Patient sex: F
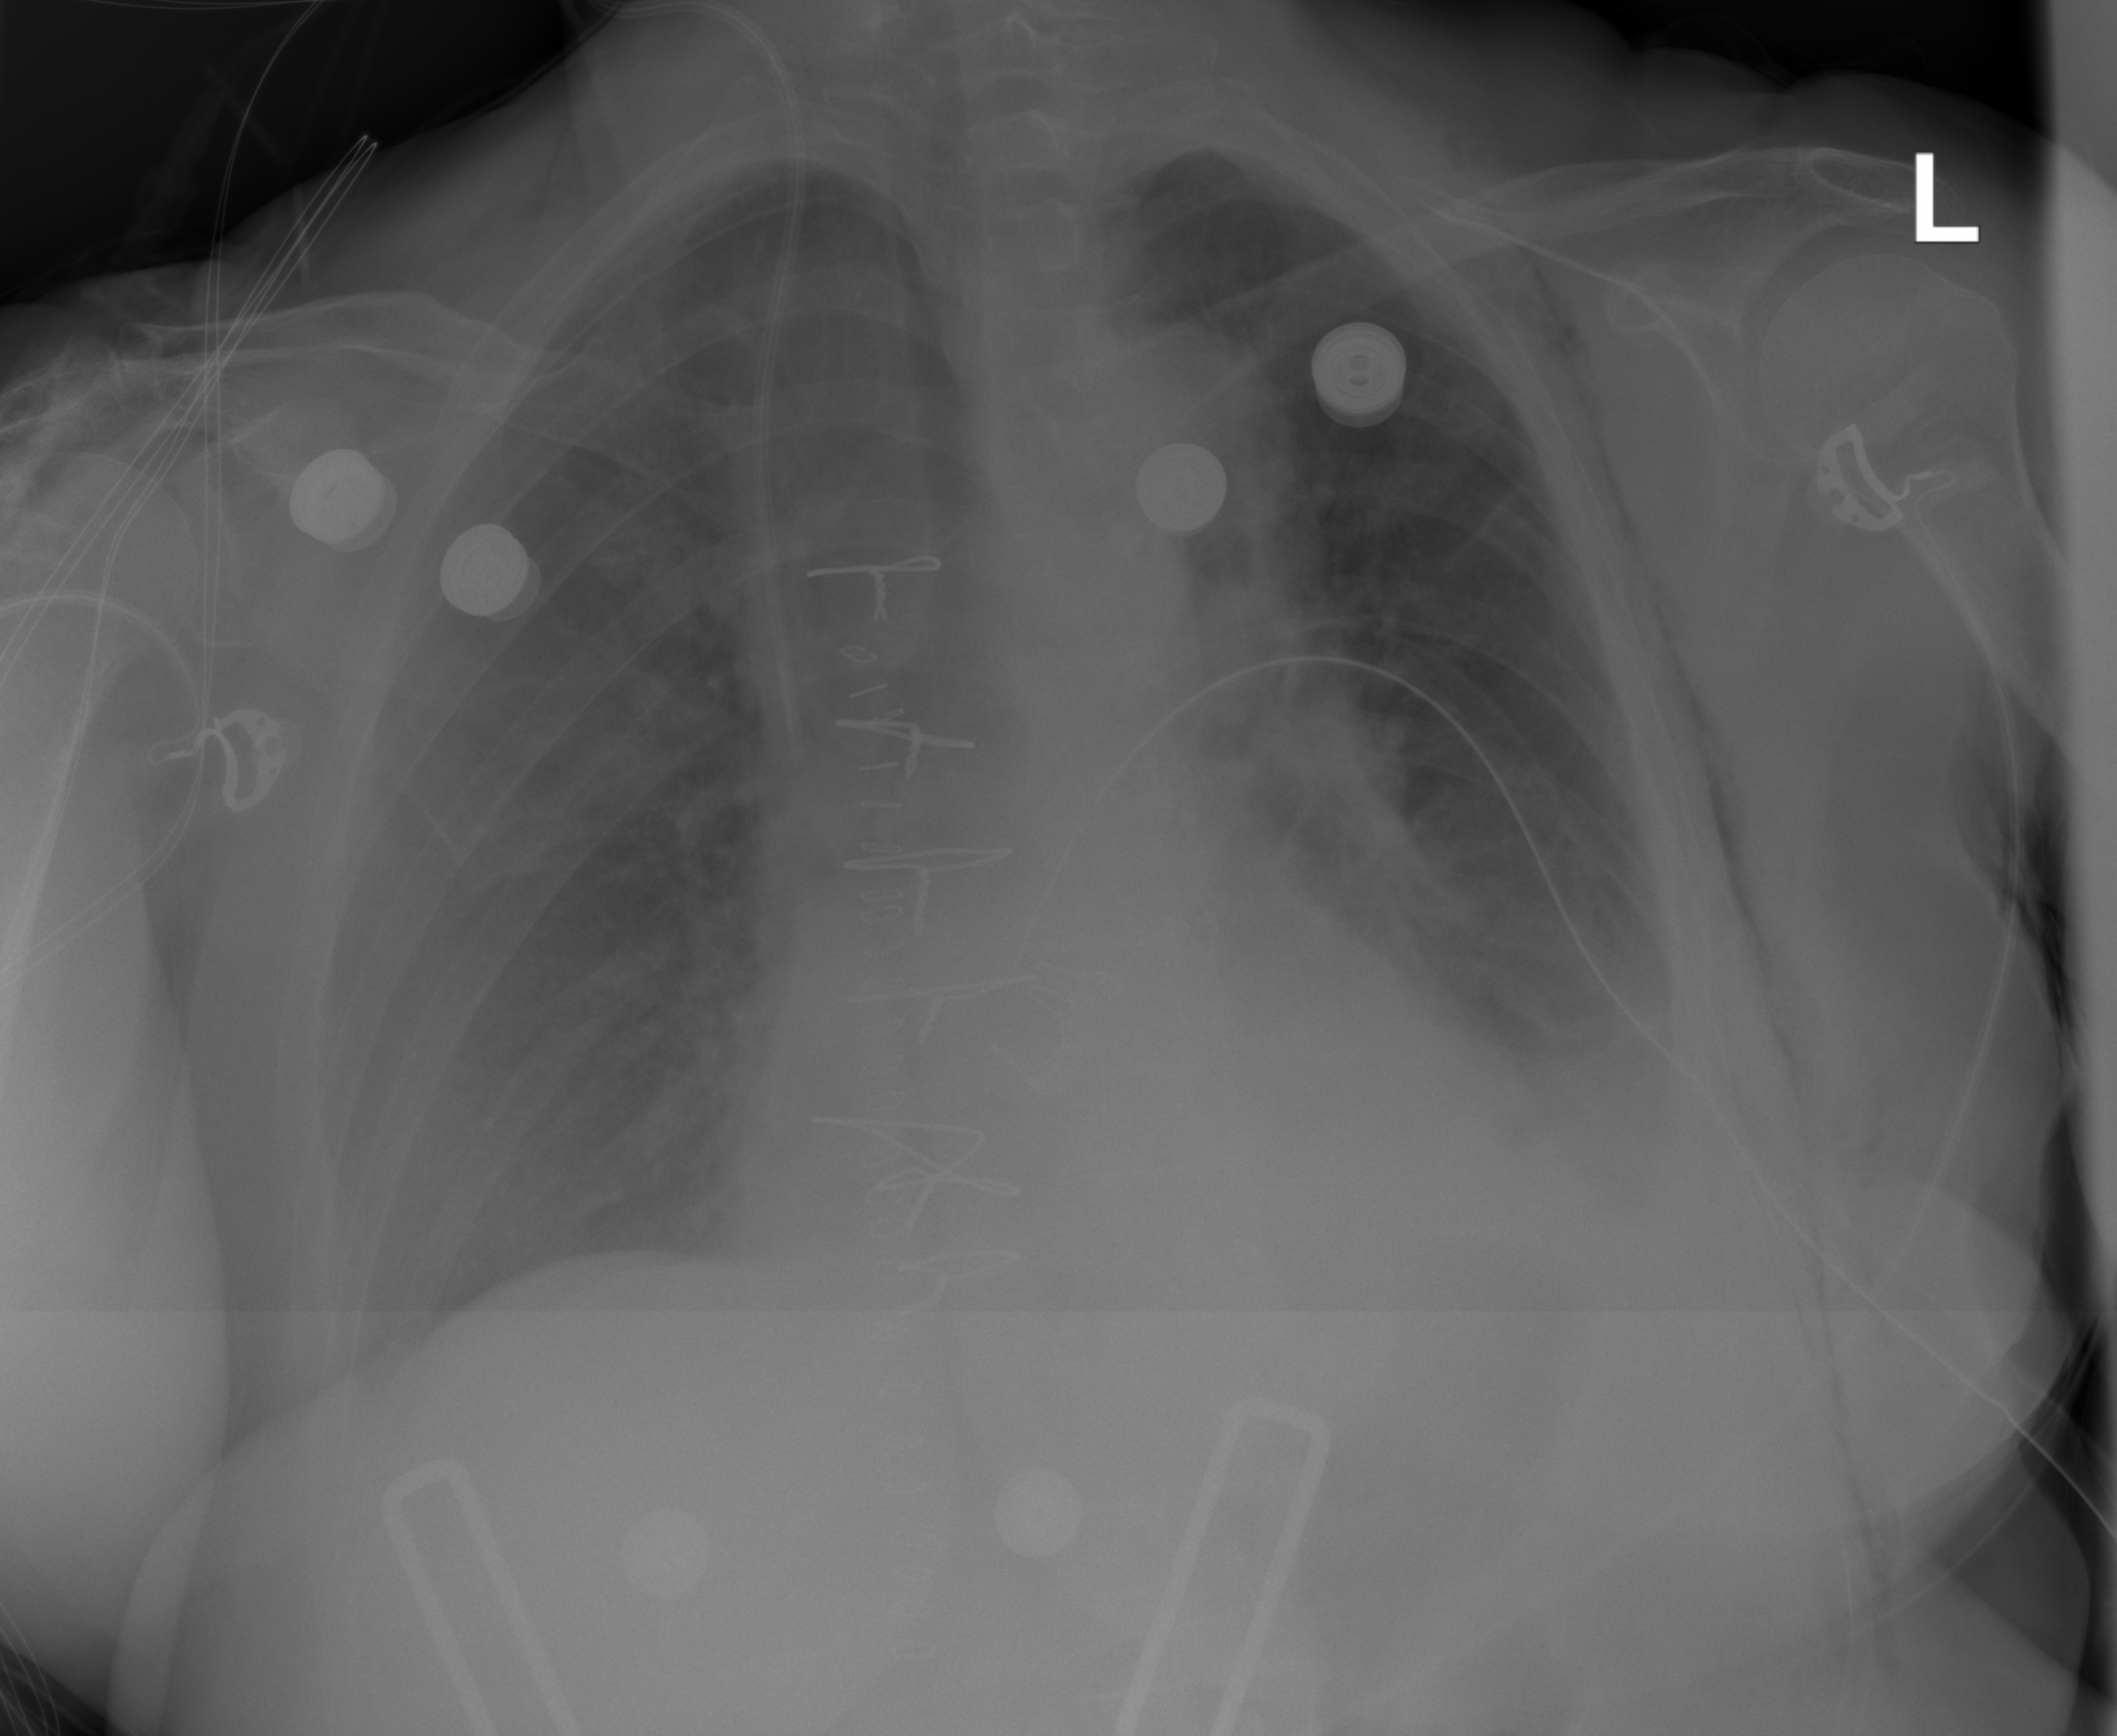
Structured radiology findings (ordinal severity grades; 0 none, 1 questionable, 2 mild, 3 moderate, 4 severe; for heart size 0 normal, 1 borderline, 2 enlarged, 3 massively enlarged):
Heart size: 0
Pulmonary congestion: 0
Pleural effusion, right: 0
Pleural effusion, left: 2
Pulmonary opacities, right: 0
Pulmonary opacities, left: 0
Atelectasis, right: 0
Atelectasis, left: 2